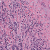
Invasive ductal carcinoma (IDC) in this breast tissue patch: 1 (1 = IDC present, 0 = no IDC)